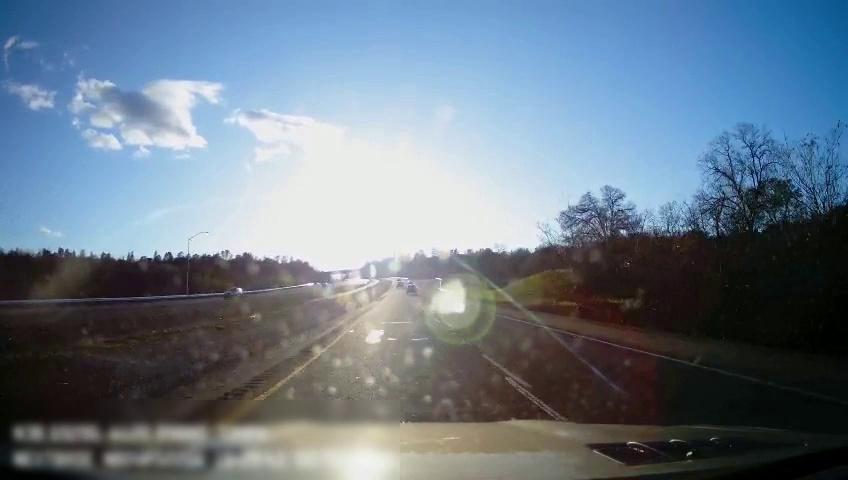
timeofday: Day
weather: Sunny
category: Drivable Space
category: Drivable Space
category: Vehicles | Car
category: Vehicles | SUV
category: Lanes | Current Lane
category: Lanes | Current Lane
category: Lanes | Alternate Lane
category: Traffic | Signs